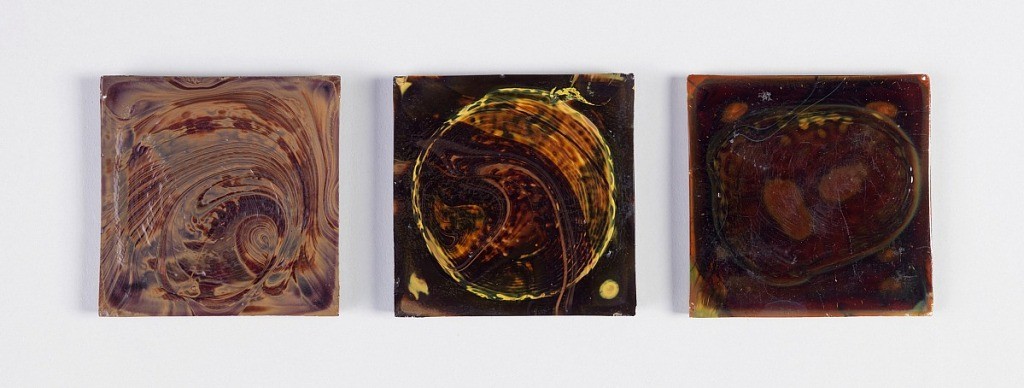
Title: Tile
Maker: Louis Comfort Tiffany, American, 1848–1933
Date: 1880–90
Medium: Glass
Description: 1958-48-1: Square tile with brown to maroon marbleized design...;     1958-49-1: Green glass, yellow circle, brown infill, abstract...;     1958-50-1: Burgundy glass, abstract design.50